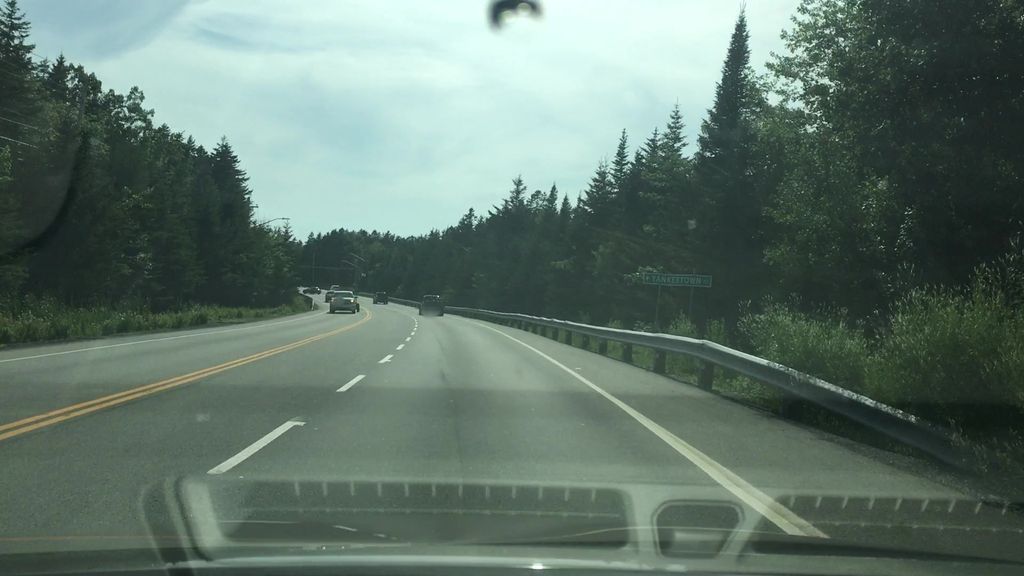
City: halifax